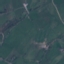
Land use / land cover class: Pasture